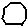
Label: hexagon